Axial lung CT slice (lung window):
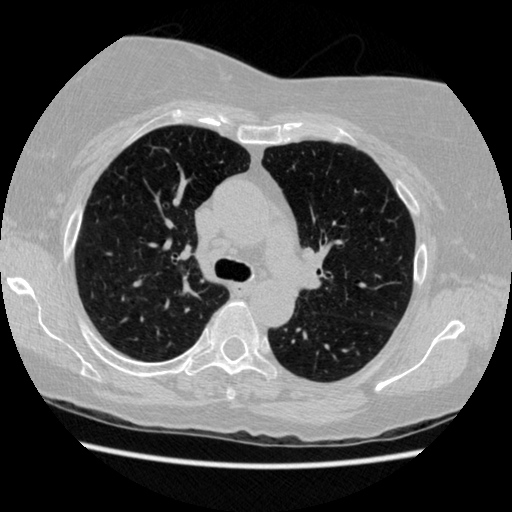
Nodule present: no